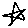
Label: star